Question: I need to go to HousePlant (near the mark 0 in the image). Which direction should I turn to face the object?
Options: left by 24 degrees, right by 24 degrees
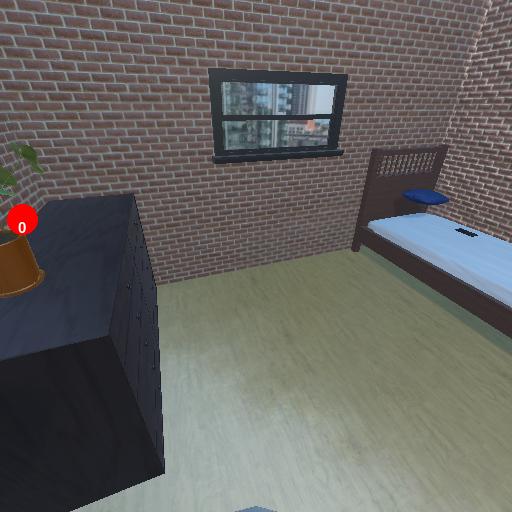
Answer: left by 24 degrees